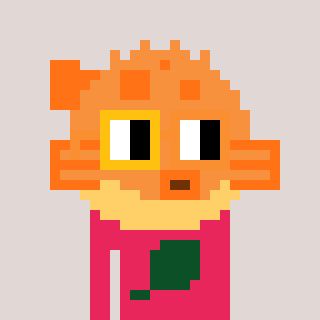
a pixel art character with square yellow and orange glasses, a pufferfish-shaped head and a redpinkish-colored body on a warm background